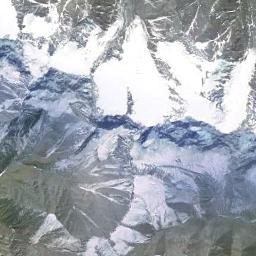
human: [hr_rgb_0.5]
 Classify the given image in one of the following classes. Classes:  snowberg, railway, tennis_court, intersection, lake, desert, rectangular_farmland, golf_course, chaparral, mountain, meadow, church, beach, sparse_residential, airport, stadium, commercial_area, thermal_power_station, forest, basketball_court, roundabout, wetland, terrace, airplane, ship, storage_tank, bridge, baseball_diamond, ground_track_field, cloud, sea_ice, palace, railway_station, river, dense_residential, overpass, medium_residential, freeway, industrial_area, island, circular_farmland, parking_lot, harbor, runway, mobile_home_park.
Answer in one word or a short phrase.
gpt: snowberg